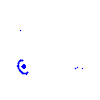
Particle: pion